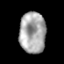
Tissue: prostate
Cell type: T cells
Senescence score: 0.3221
Nuclear area (px): 1067
Mean DAPI intensity: 167.052